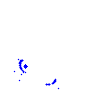
Particle: pion